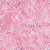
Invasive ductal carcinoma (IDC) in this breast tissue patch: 0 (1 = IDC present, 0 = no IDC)